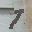
Label: 7